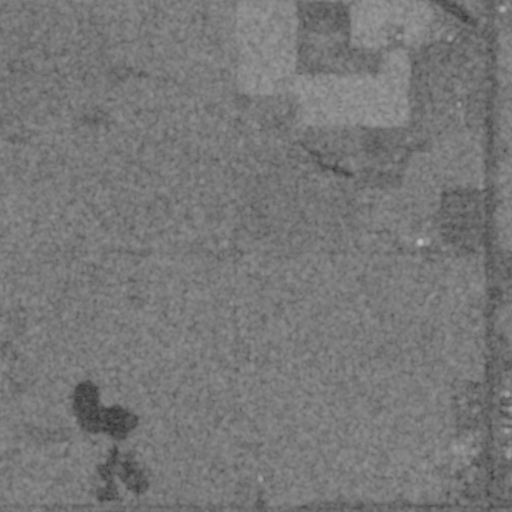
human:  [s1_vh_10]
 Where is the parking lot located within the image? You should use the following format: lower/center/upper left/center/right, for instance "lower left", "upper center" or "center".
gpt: The parking lot is located in the center right of the image.
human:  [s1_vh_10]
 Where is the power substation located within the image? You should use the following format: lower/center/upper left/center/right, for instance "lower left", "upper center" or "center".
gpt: The power substation is located in the center of the image.
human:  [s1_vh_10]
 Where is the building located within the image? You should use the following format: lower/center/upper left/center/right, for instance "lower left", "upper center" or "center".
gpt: The building is located in the lower right of the image.
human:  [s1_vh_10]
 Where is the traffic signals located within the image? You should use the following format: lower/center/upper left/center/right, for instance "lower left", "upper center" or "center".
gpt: The traffic signals is located in the lower right of the image.
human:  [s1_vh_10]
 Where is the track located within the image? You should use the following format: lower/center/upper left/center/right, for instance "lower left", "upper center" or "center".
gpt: There is no track in the image.

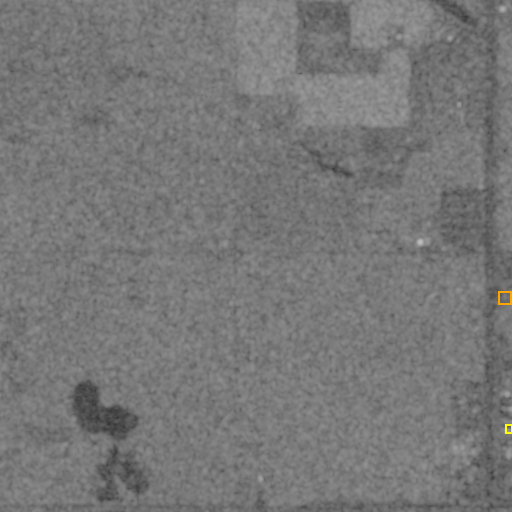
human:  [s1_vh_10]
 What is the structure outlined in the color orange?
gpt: The structure outlined in orange is a parking lot.
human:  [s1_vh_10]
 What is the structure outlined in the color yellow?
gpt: The structure outlined in yellow is a building.
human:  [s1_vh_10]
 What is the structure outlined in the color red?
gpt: There is no red outline.